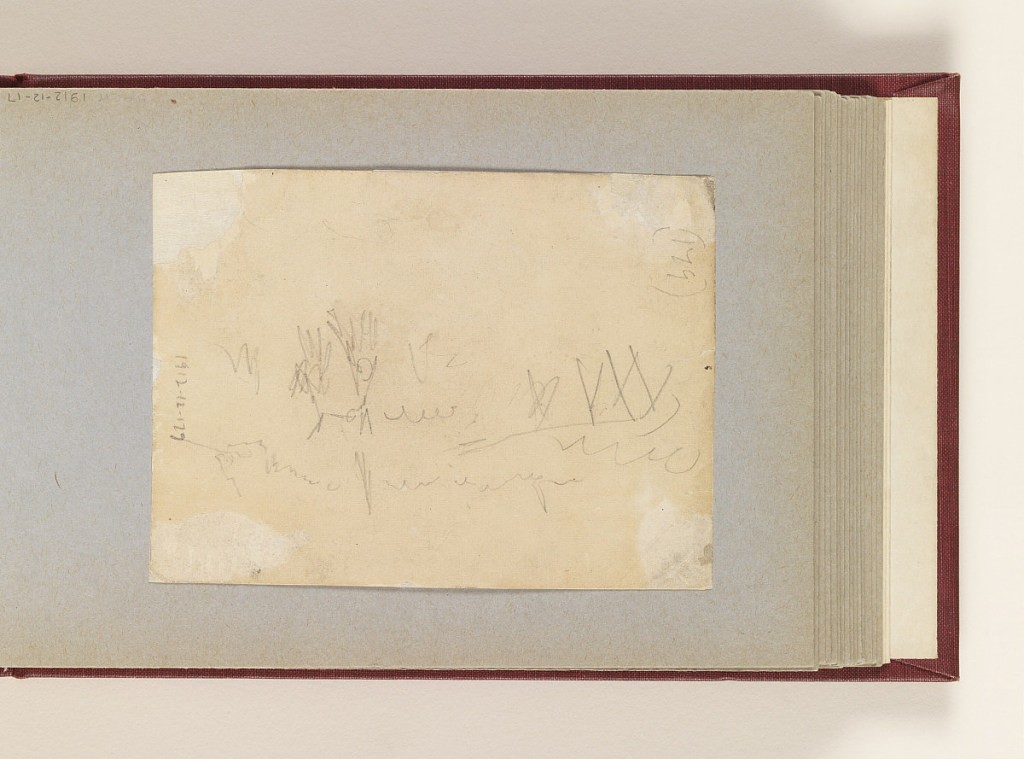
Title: Rifles Leaning Together
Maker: Winslow Homer, American, 1836–1910
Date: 1862
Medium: Graphite on cream wove paper, laid down
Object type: Drawing
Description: Horizontal sketch indicating stacks of rifles among bushes.